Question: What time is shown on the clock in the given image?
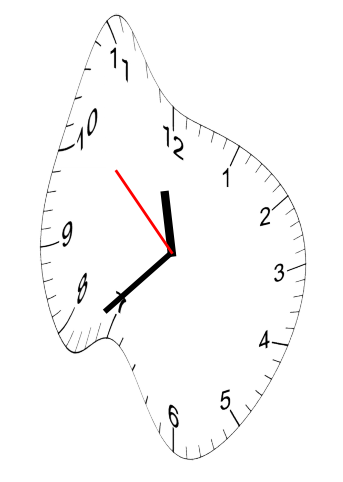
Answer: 11:37:52